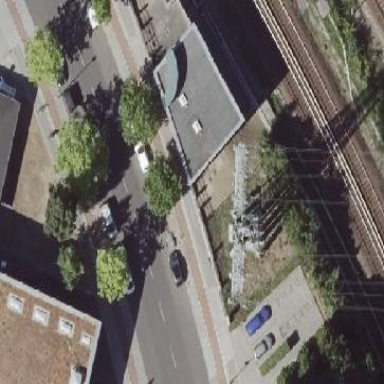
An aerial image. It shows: Outdoor traction substation.